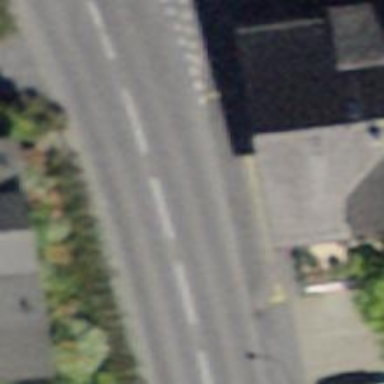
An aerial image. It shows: Secondary road with asphalt surface.